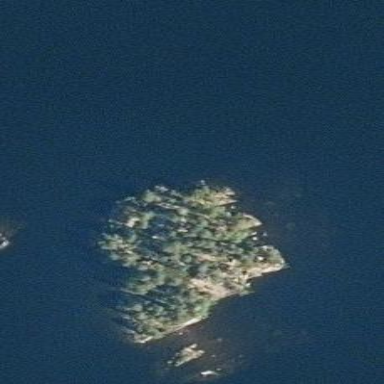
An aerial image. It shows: Image showing island.